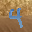
Label: 4